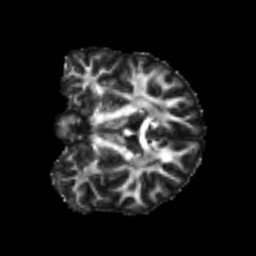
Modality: FA
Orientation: coronal
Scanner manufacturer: siemens
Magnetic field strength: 3 T
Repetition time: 4 s
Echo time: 0.0594 s